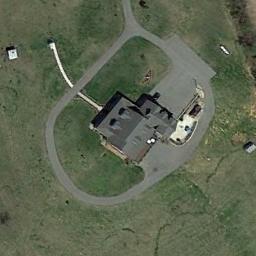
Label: sparse_residential